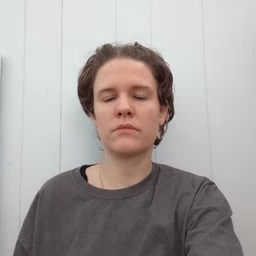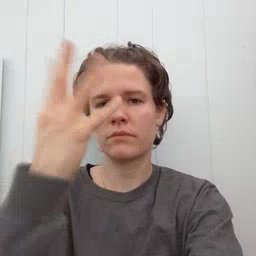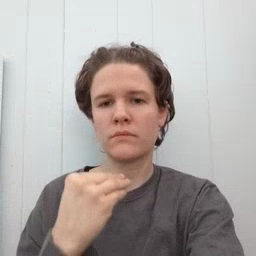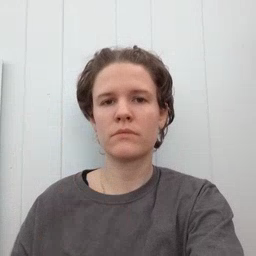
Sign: nap